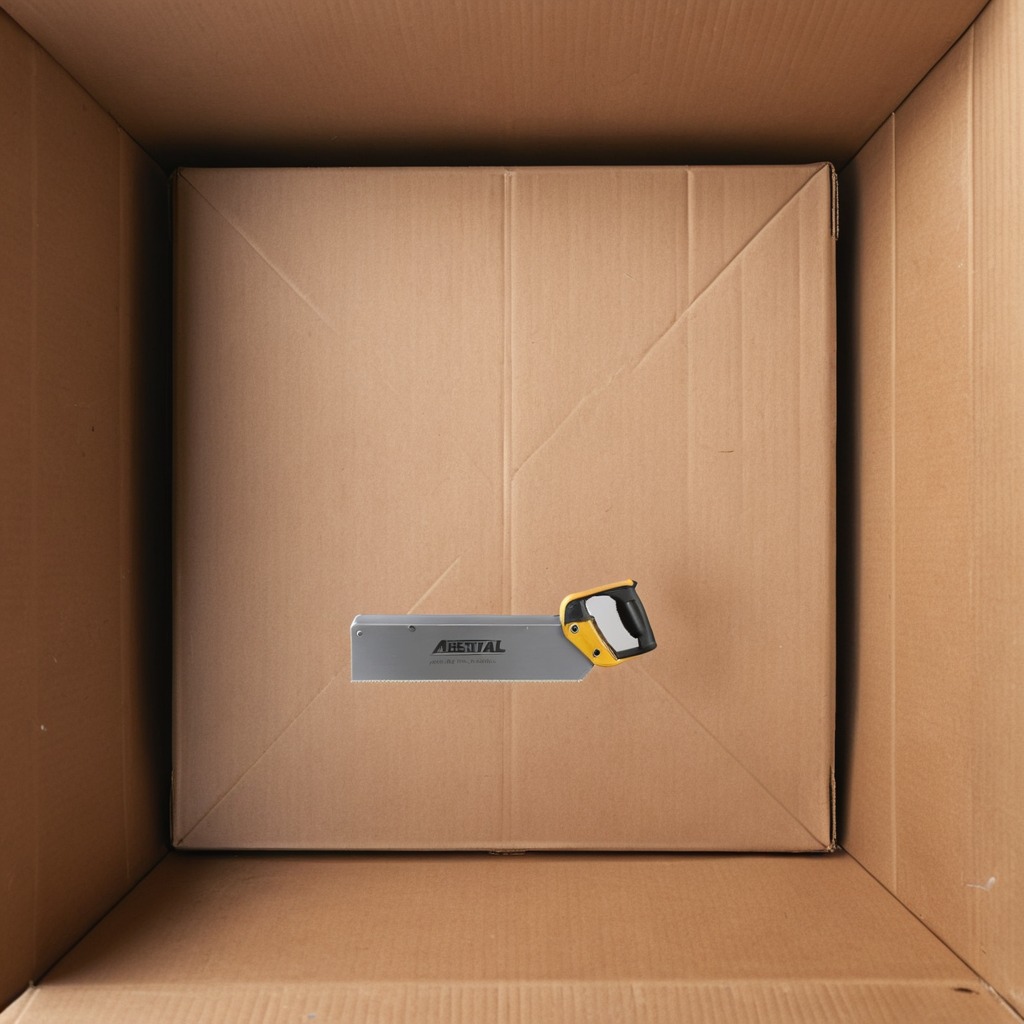
A metal saw is lying on the cardboard box surface in an outdoor workshop during daytime bright natural light soft shadows slightly creased but